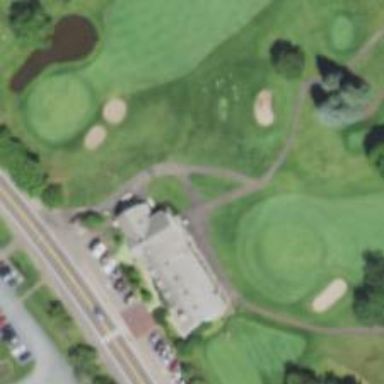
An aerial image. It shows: Path for both roads and golfers.